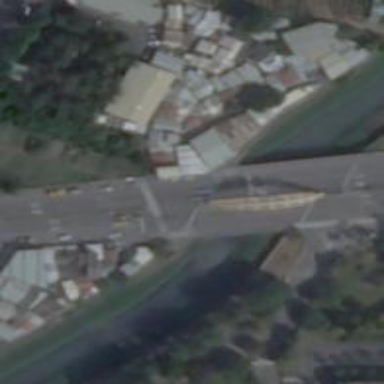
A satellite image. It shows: Tertiary road with bridge.